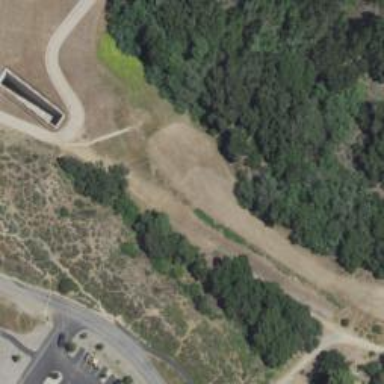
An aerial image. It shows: Disc golf basket.